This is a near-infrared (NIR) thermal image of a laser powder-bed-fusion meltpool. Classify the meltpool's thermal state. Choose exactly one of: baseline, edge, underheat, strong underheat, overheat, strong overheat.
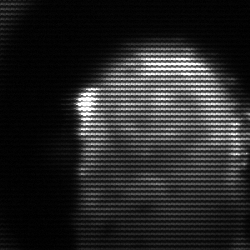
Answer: baseline